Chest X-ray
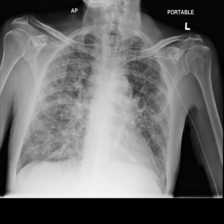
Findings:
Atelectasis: negative
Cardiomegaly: negative
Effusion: negative
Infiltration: negative
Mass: negative
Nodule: negative
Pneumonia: negative
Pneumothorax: negative
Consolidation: negative
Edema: negative
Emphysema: negative
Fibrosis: negative
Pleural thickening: negative
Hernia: negative